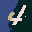
Label: 4